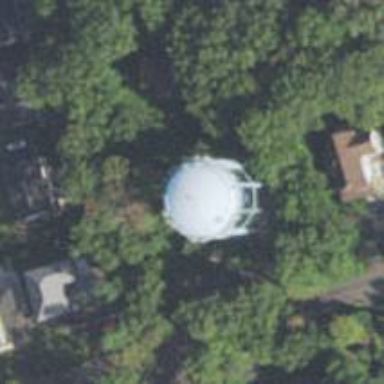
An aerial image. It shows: Water tower that is man-made.